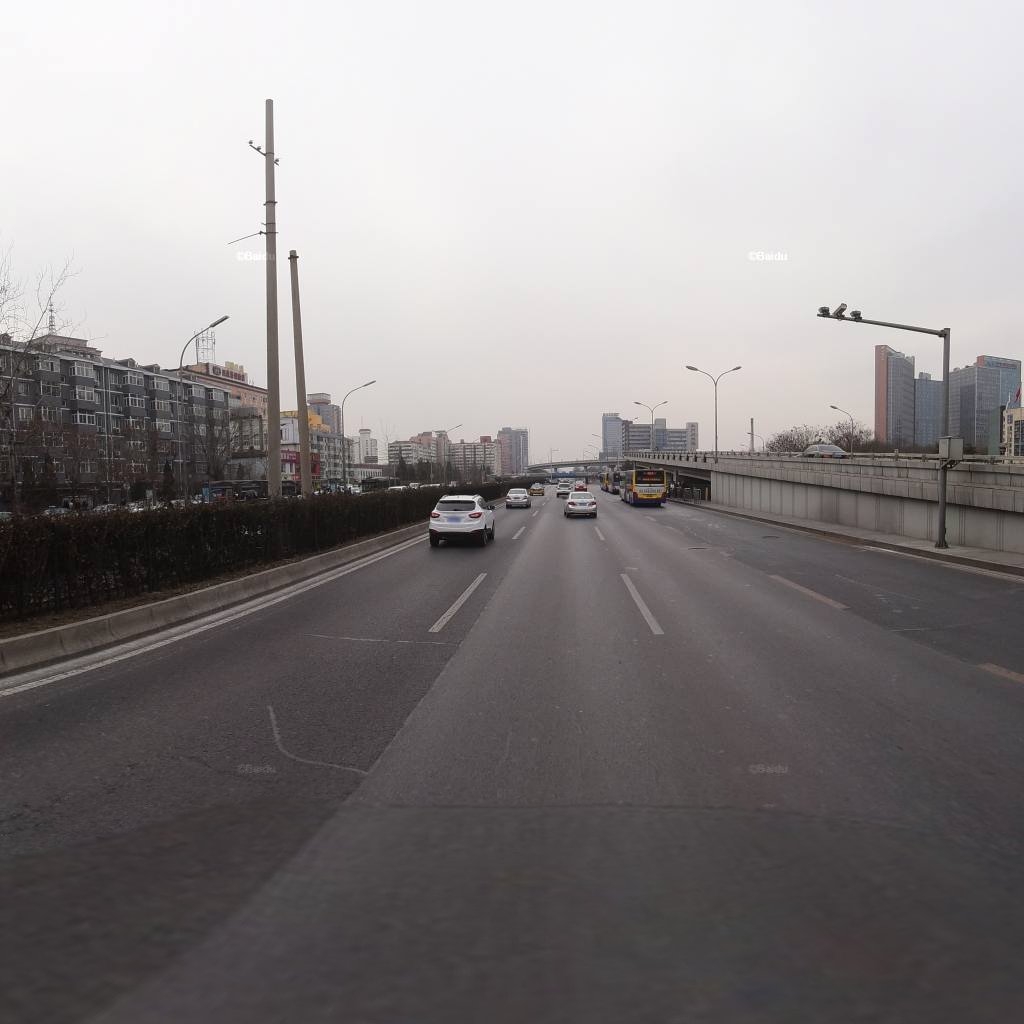
Region: Xicheng
Road damage annotations: transverse patch, transverse patch